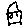
Label: house